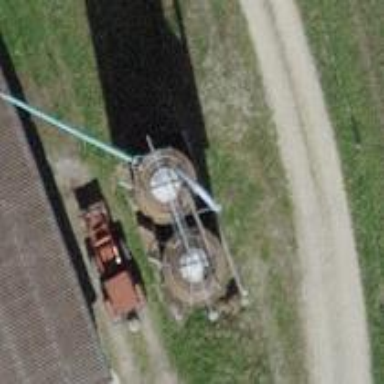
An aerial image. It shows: Silo.